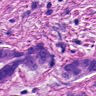
Metastatic tissue present: yes